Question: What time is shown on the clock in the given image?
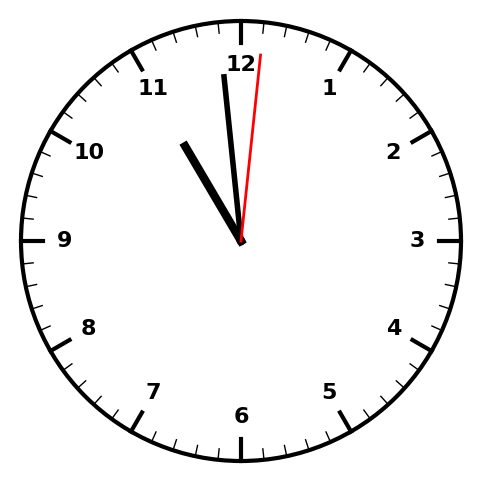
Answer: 10:59:01